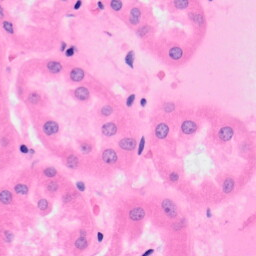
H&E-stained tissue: Kidney